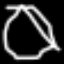
Label: octagon